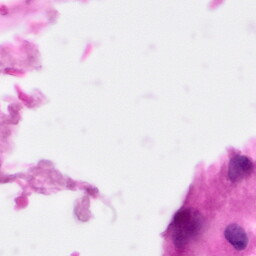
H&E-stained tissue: Pancreatic